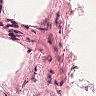
Metastatic tissue present: no